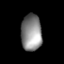
Tissue: lung
Cell type: Myeloid cells
Senescence score: 0.1531
Nuclear area (px): 741
Mean DAPI intensity: 137.603